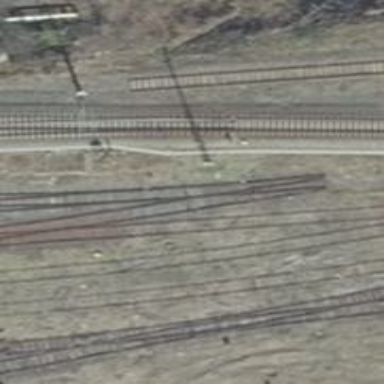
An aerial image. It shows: Railway switch.